Question: I created Month-year picker.It was working fine but from couple of days it's creating problem. I was fetching months name list using But now it's repeating some months name. I don't know why?
please help me out of it.
'''
private static String[] monthsList() {
if (MONTHS_LIST == null) {
int[] months = {0, 1, 2, 3, 4, 5, 6, 7, 8, 9, 10, 11};
String[] stringMonths = new String[months.length];
for (int i = 0; i < months.length; i++) {
Calendar calendar = Calendar.getInstance();
SimpleDateFormat monthDate = new SimpleDateFormat(MONTH_FORMAT, Locale.US);
calendar.set(Calendar.MONTH, months[i]);
String monthName = monthDate.format(calendar.getTime());
stringMonths[i] = capitalize(monthName);
}
MONTHS_LIST = stringMonths;
}
return MONTHS_LIST;
}
'''
Output:
it's the screenshot of Month picker, in which it showing march in place of Feb

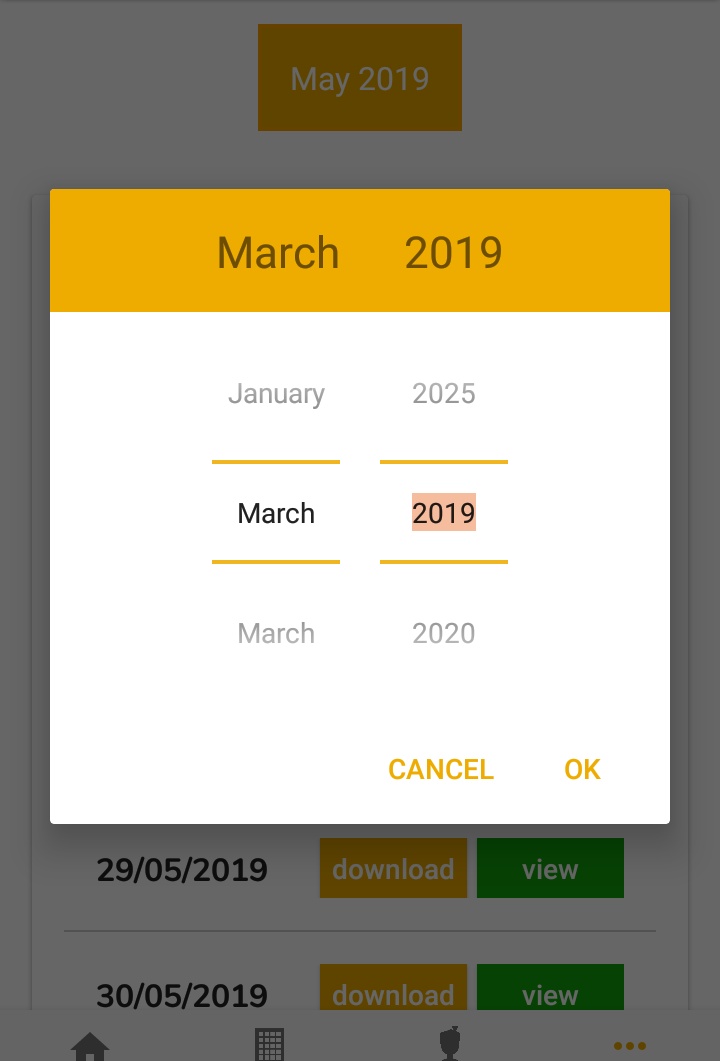
Answer: > I do little bit changes inside your code and now it is giving me the accurate name of months. I also put for check the name.
'''
private static String[] monthsList() {
if (MONTHS_LIST == null) {
int[] months = {0, 1, 2, 3, 4, 5, 6, 7, 8, 9, 10, 11};
String[] stringMonths = new String[months.length];
for (int i = 0; i < months.length; i++) {
Calendar calendar = Calendar.getInstance();
SimpleDateFormat monthDate = new SimpleDateFormat("MMMM");
calendar.set(Calendar.MONTH, months[i]);
String monthName = monthDate.format(calendar.getTime());
stringMonths[i] = capitalize(monthName);
Log.e("month name",monthName);
}
MONTHS_LIST = stringMonths;
}
return MONTHS_LIST;
}
'''
> Below I put log screenshot for proof.
<URL>